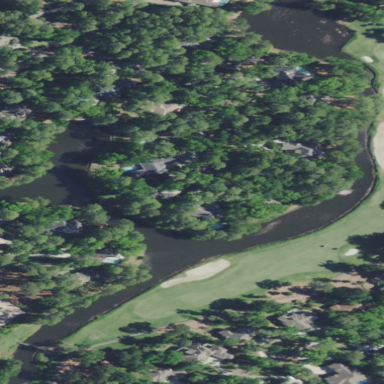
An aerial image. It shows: Water hazard in golf course. The hazard is natural water feature.